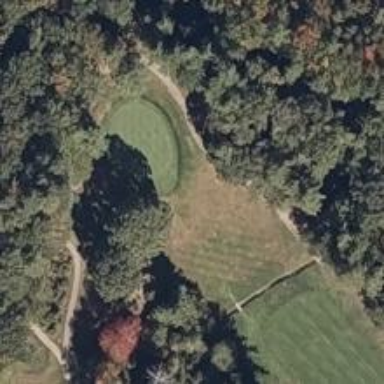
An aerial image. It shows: View of golf hole.